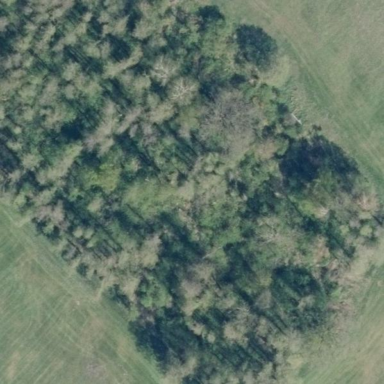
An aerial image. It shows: Forest area.